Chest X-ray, PA view. Patient: 50 years old, sex F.
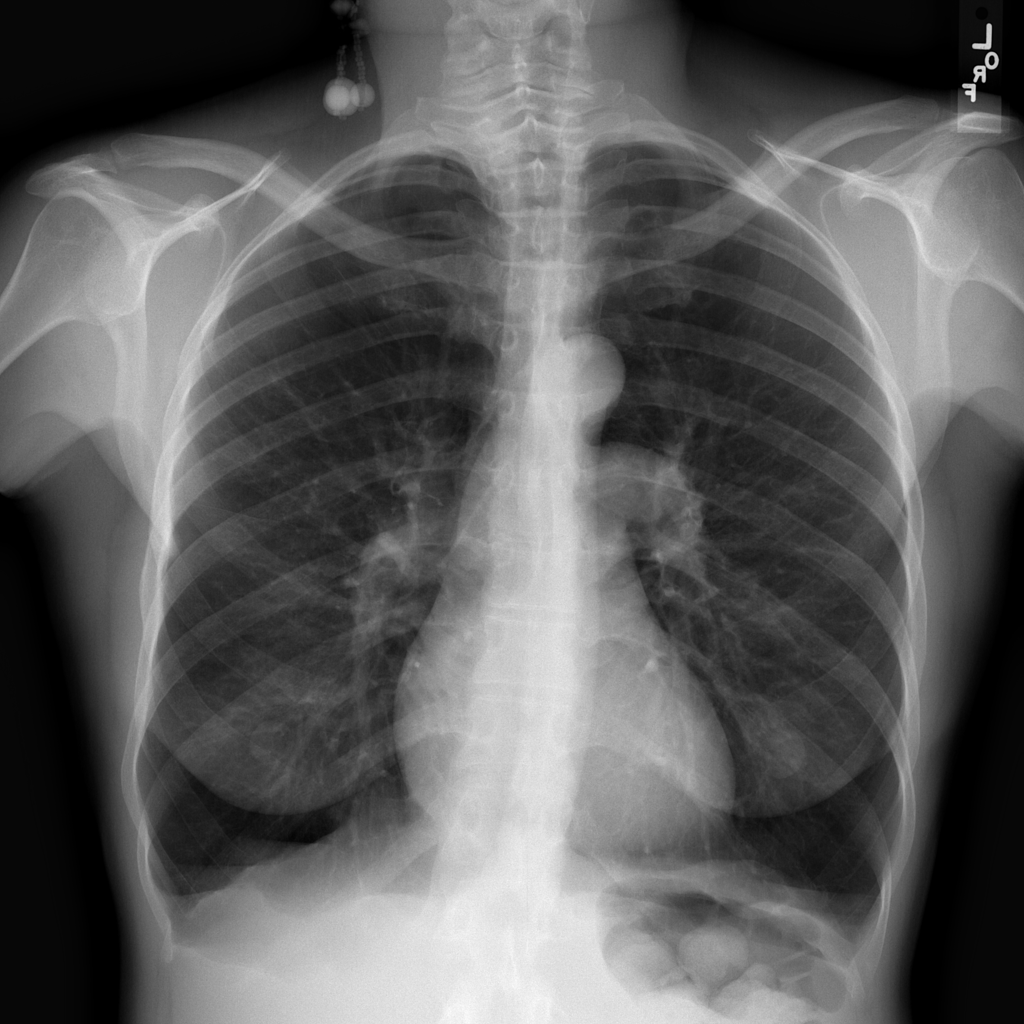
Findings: No Finding